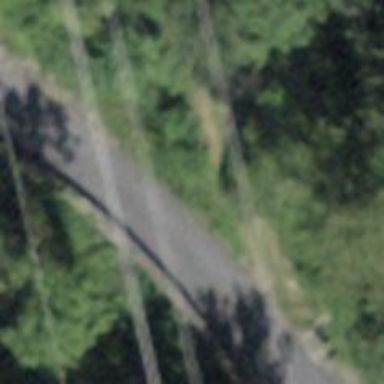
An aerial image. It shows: Track road with grade4 tracktype.